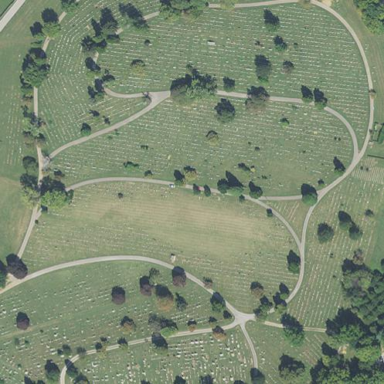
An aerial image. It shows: Cemetery.